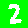
Digit: 2